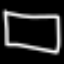
Label: square